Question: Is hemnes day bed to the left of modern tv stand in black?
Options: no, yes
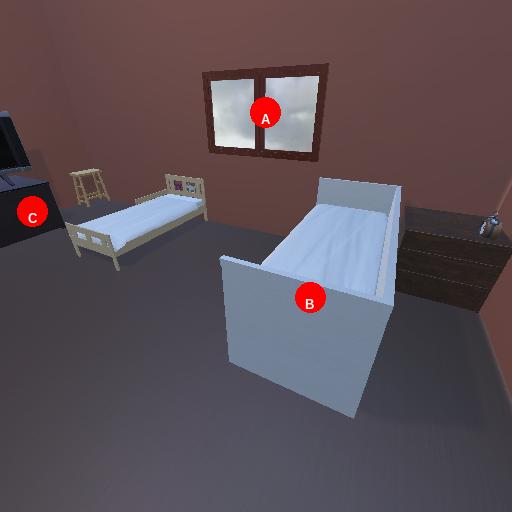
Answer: no